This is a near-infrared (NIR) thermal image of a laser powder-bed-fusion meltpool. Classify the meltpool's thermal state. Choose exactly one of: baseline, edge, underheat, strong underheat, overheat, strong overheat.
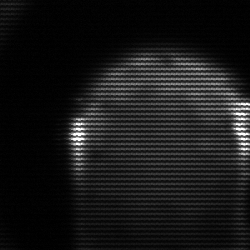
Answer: edge